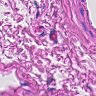
Metastatic tissue present: no